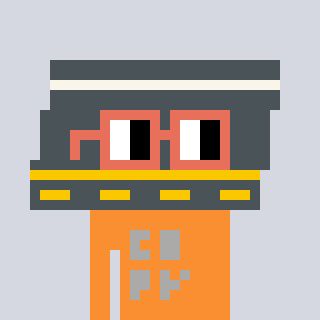
a pixel art character with square orange glasses, a road-shaped head and a orange-colored body on a cool background